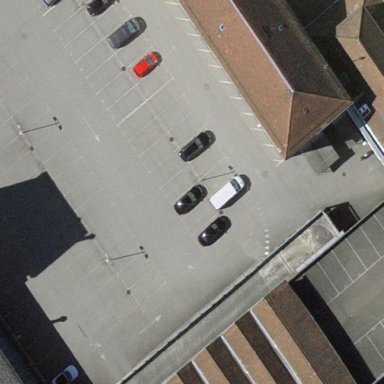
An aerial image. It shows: Parking area with surface.